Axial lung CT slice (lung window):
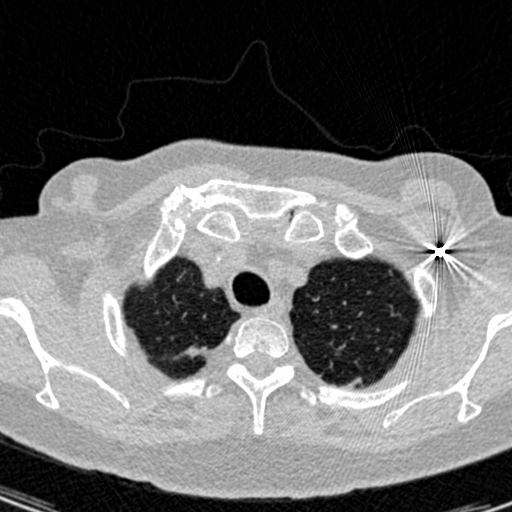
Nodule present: no